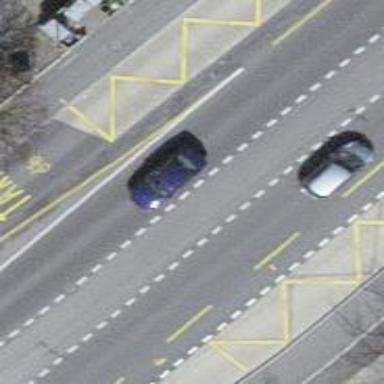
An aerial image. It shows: Bus stop for trolleybuses with designated stop position for public transport.